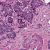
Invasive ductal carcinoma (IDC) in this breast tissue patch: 1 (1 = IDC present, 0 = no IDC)